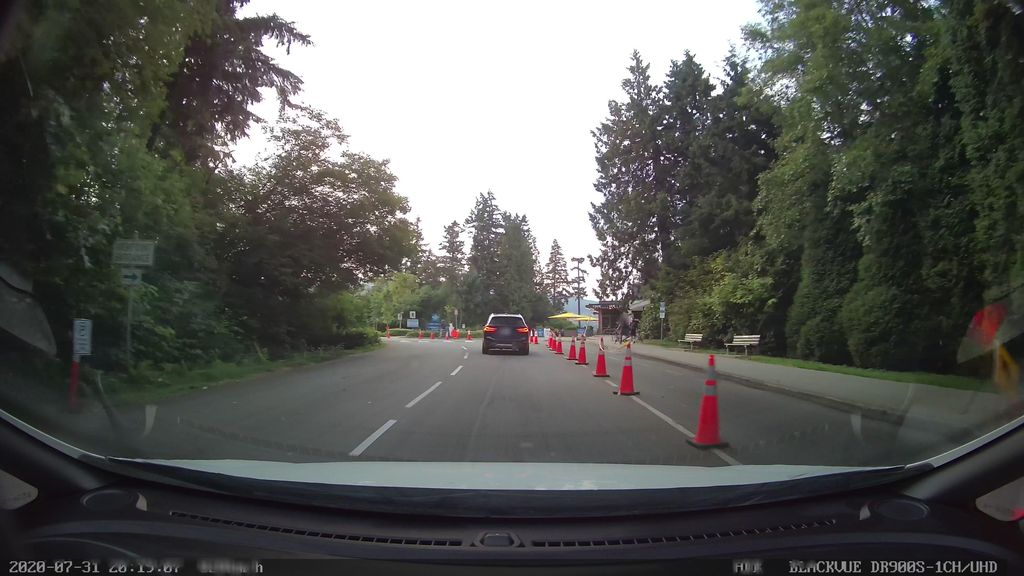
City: vancouver